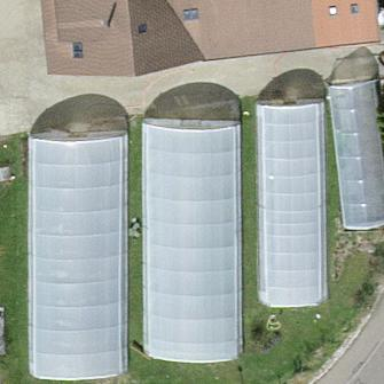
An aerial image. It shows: Greenhouse.